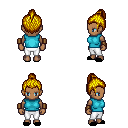
a pixel art fantasy rpg character, female body template, human, dark skin, teal sleeveless shirt, white pants, blonde short topknot hairstyle, leather bracers, black slippers, four views (front, back, left, right), 2x2 character sprite sheet, small pixel art, hard edges, no anti-aliasing